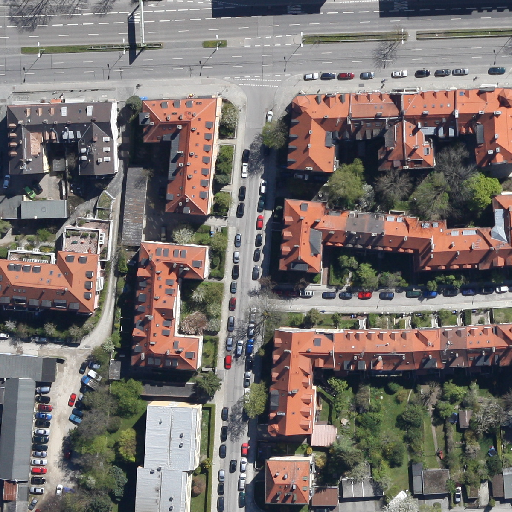
Referring expression: unpaved road